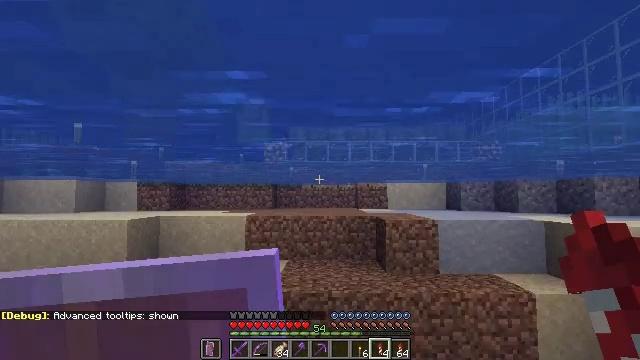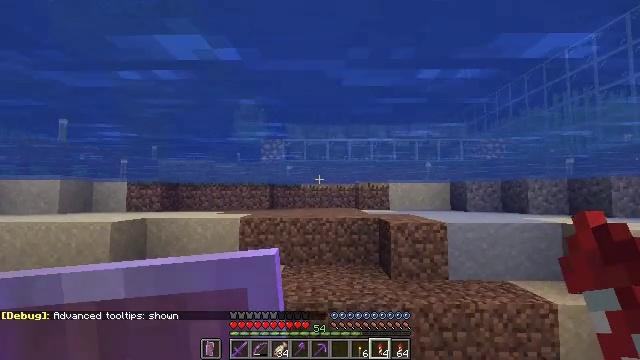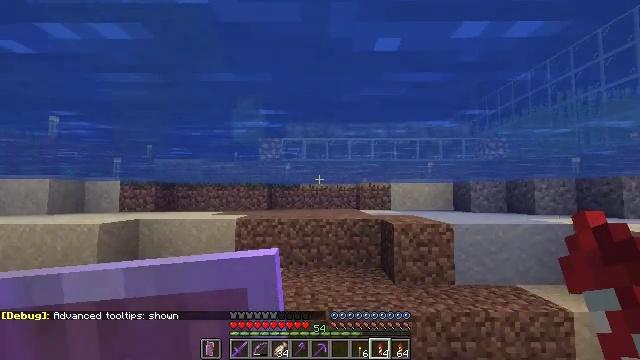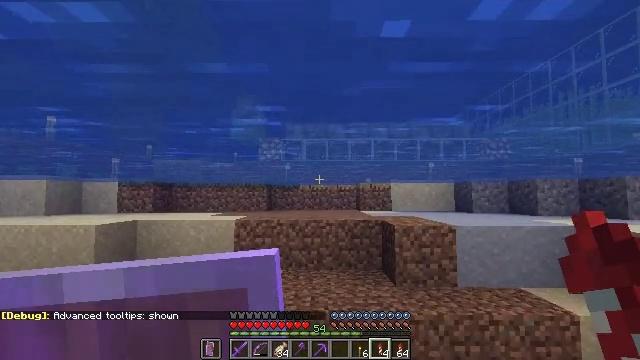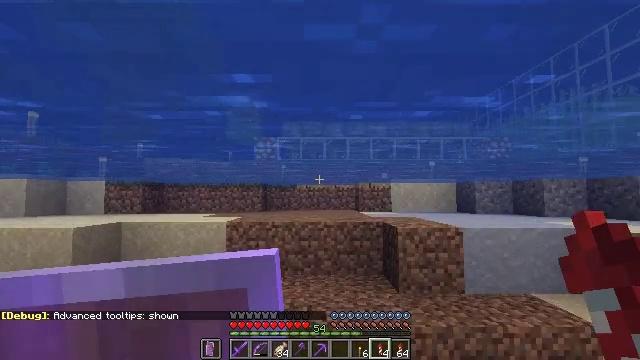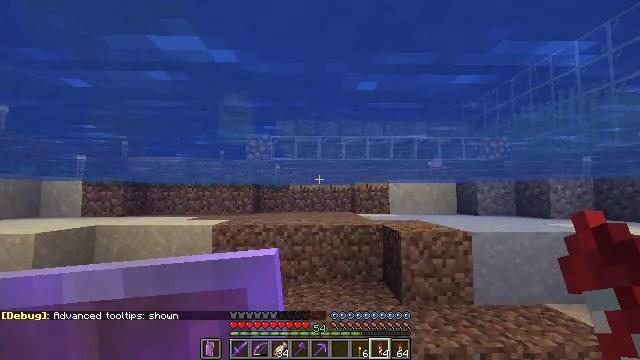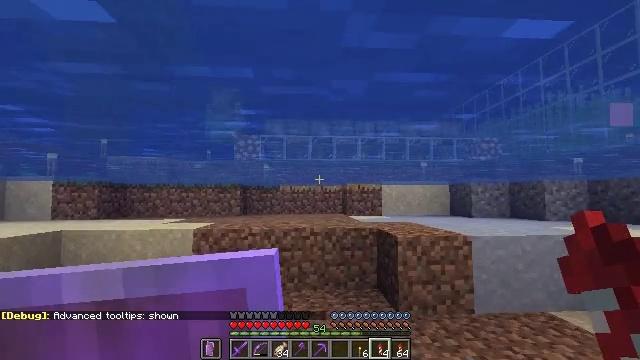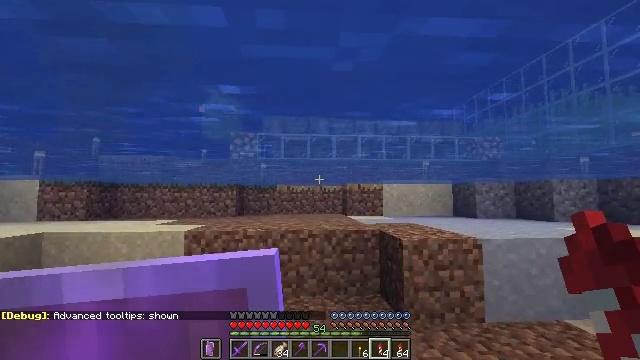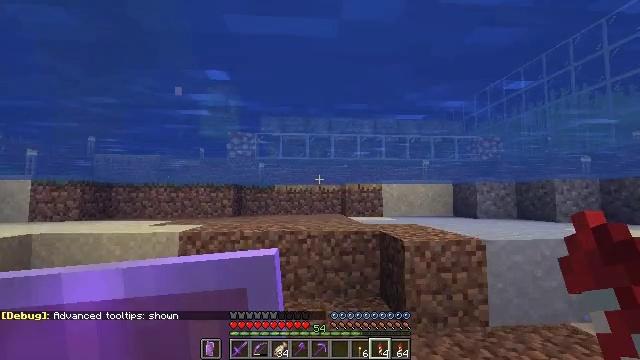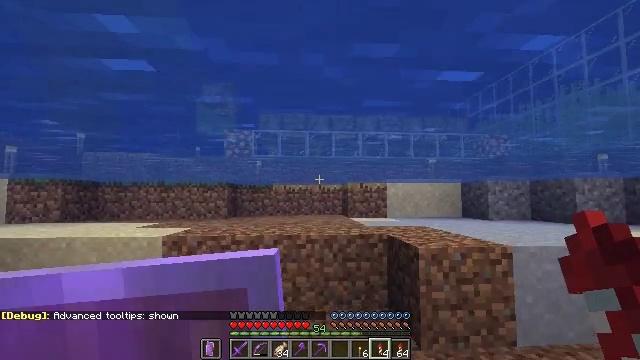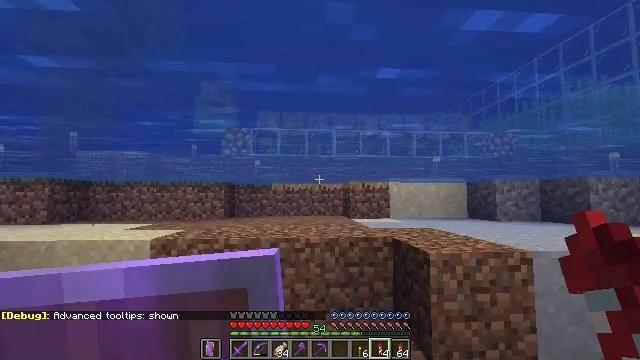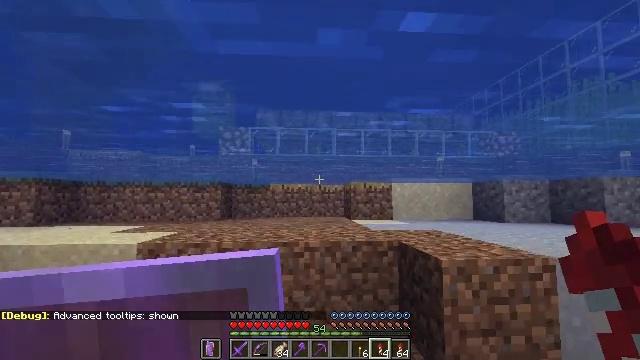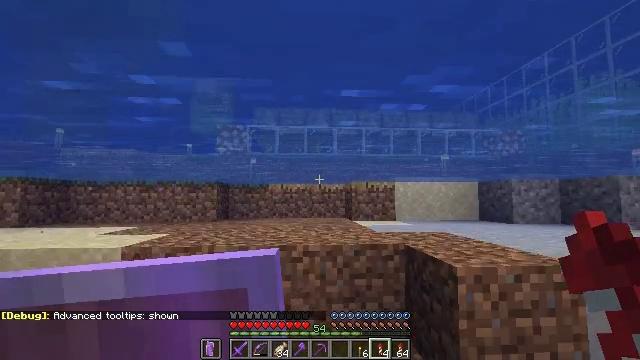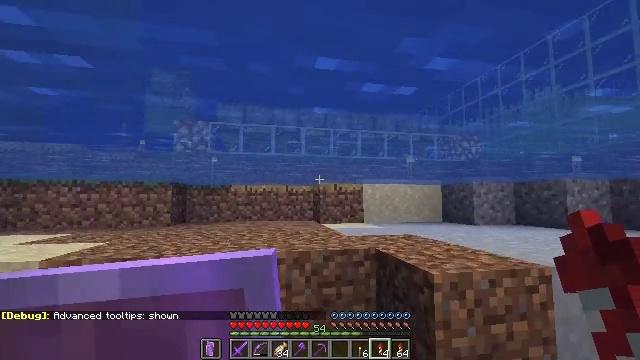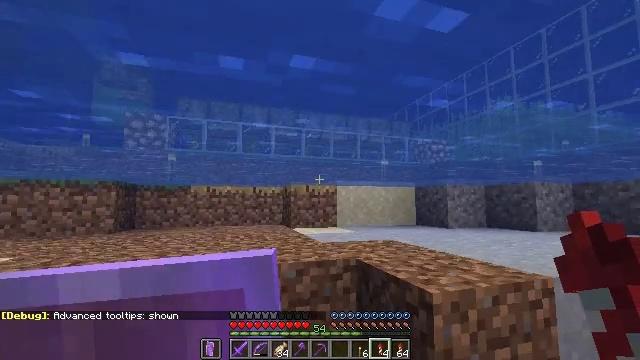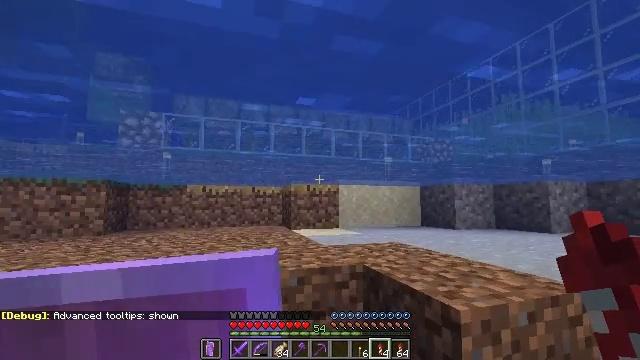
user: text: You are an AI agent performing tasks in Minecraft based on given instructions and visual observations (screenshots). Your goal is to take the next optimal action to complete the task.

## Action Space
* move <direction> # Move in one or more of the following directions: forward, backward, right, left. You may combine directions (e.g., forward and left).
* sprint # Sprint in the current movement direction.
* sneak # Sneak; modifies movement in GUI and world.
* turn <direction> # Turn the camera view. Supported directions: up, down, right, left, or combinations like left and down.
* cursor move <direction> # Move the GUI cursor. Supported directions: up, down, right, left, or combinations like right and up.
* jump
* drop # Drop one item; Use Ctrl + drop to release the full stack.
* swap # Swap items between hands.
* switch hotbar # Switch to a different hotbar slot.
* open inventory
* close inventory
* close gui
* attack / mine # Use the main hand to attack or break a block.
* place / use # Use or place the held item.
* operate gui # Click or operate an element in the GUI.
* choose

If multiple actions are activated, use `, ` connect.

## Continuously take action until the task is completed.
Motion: motion action
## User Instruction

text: Drop a tropical fish.
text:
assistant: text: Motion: move forward, sprint
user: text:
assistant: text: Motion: move forward, sprint
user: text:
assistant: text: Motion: move forward, sprint
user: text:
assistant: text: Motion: move forward, sprint
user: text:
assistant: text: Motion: move forward, sprint, turn right
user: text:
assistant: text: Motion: move forward, sprint, turn right
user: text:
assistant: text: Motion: move forward, sprint
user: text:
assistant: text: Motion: move forward, sprint
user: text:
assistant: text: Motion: move forward, sprint
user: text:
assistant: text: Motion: move forward, sprint
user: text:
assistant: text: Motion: move forward, sprint
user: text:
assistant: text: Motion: move forward, sprint
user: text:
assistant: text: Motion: move forward, sprint, turn right
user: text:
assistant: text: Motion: move forward, sprint, turn right
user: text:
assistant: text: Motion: move forward, sprint
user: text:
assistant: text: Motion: move forward, sprint
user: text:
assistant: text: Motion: move forward, sprint
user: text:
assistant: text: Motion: move forward, sprint
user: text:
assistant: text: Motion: move forward, sprint, jump
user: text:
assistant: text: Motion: move forward, sprint, jump
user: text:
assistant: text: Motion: move forward, sprint, jump
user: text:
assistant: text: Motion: move forward, sprint, jump
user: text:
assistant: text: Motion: move forward, sprint, jump
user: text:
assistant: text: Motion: move forward, sprint
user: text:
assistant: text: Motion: move forward, sprint
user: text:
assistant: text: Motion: move forward, sprint
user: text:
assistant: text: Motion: move forward, sprint
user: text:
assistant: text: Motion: move forward, sprint
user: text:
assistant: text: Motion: move forward, sprint, jump
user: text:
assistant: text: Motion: move forward, sprint, jump